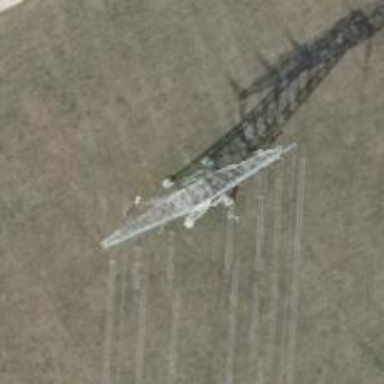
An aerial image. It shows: Three power lines with cables.